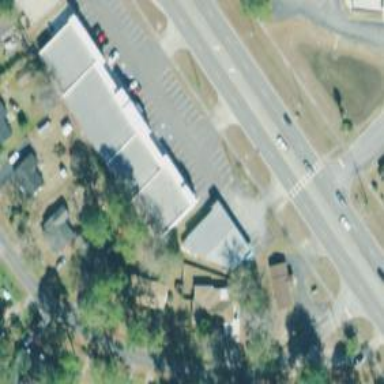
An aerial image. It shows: Commercial building.